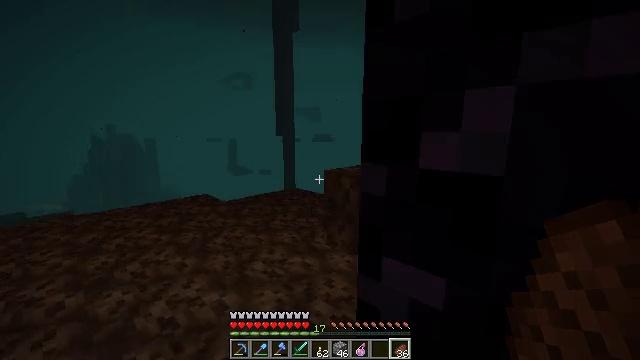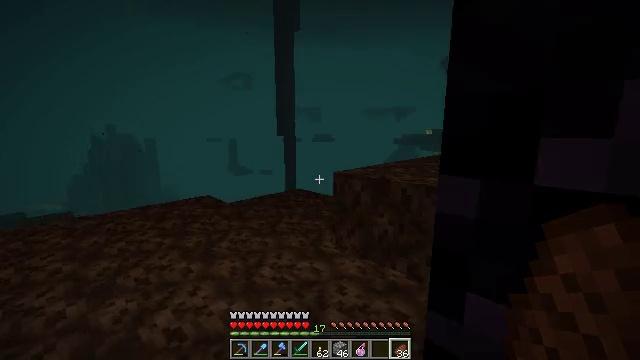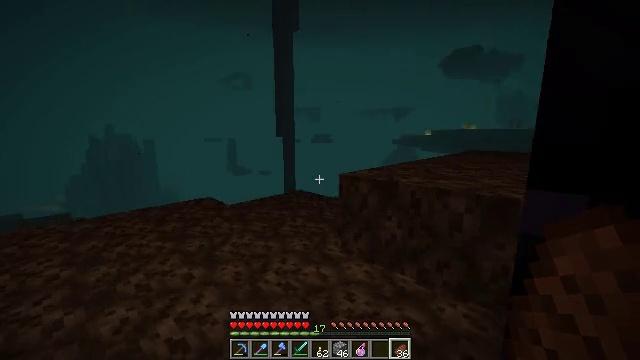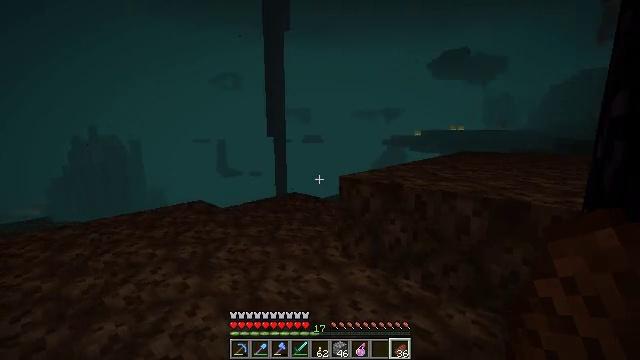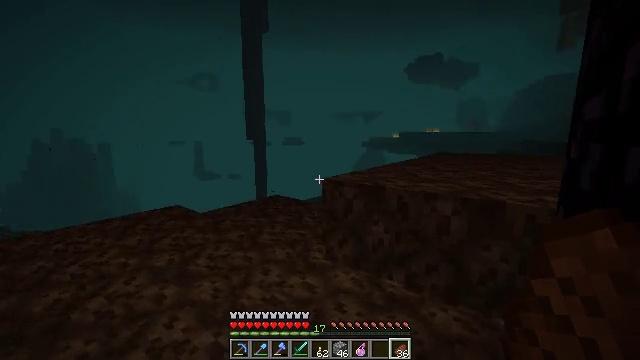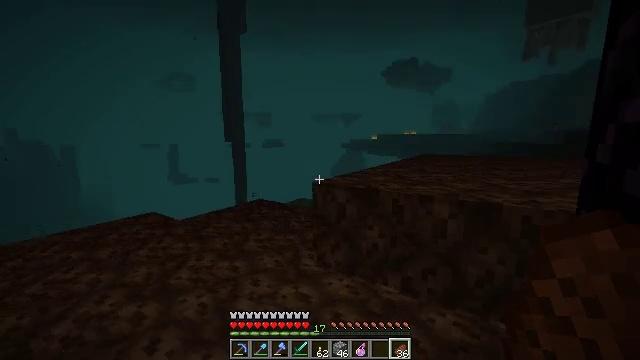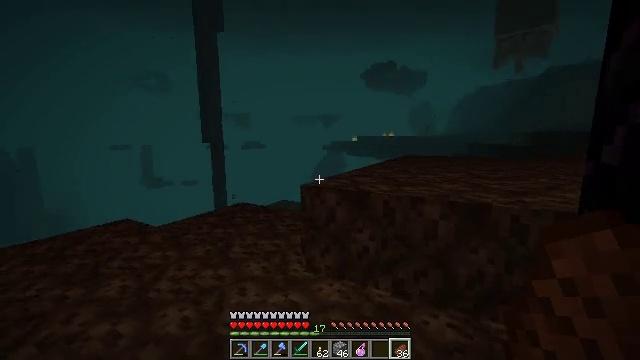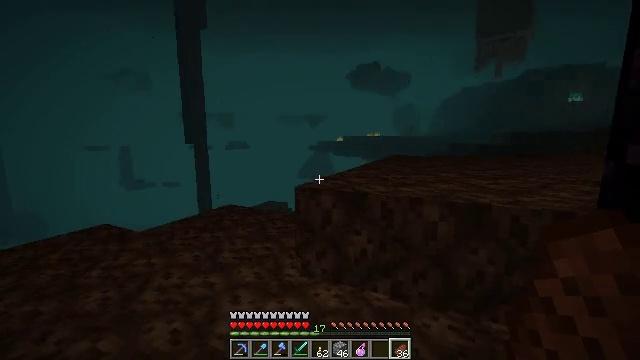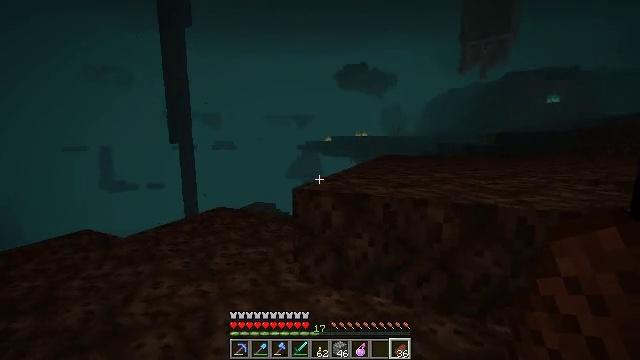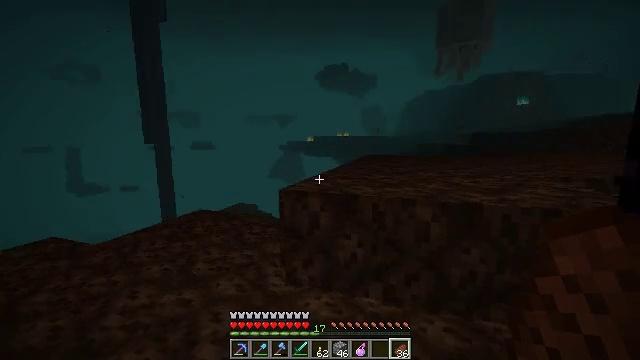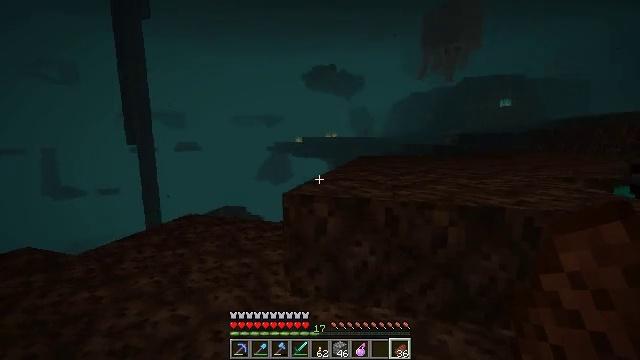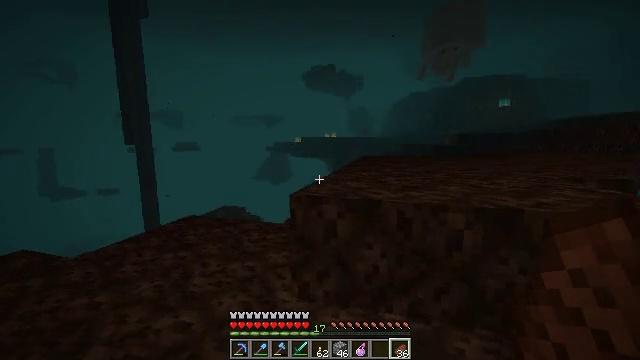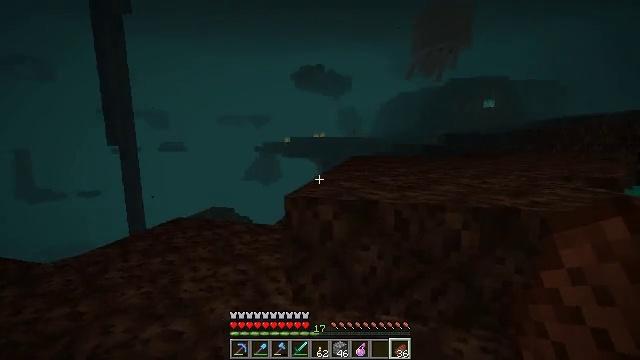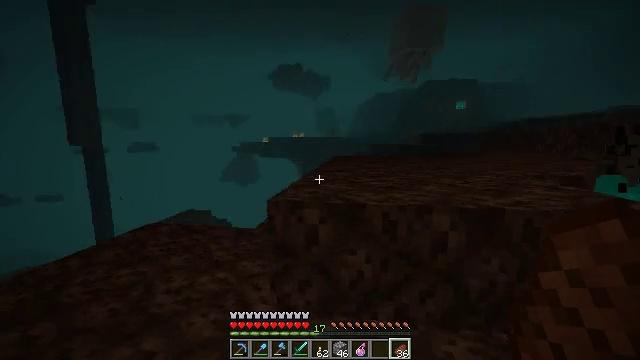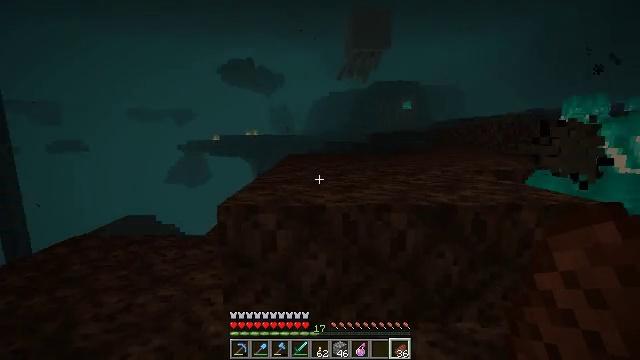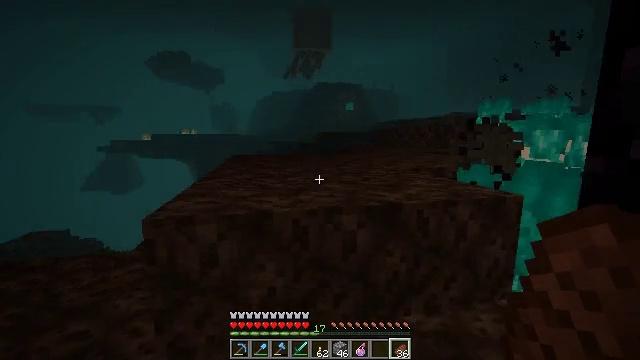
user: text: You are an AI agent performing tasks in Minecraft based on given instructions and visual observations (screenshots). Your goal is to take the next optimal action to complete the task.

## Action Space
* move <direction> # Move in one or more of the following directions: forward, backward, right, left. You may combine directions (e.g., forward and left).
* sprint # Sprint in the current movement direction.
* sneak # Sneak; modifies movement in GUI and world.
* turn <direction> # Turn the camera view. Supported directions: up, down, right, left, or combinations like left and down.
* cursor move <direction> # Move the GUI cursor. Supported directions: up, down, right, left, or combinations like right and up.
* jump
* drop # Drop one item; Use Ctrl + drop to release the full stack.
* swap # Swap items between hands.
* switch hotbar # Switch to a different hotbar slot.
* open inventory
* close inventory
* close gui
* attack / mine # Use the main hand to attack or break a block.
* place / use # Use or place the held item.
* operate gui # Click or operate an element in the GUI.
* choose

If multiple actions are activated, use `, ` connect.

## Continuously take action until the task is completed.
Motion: motion action
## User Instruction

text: Get rid of the soul fire.
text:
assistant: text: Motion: move forward and move left
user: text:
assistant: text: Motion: move forward and move left
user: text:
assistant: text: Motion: move forward and move left, turn right
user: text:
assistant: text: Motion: move forward and move left, turn right
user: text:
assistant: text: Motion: move forward and move left, turn right
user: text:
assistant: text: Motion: move forward and move left, turn right
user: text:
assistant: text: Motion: move forward and move left, turn right
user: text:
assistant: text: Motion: move forward and move left, turn right
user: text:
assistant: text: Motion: move forward and move left, turn right
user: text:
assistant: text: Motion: move forward and move left, turn right
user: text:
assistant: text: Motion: move forward and move left
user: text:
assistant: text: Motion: move forward and move left, turn right
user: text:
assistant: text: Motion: move forward, turn right
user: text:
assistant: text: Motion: move forward, turn right
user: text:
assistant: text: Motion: move forward, turn right
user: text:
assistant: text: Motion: move forward, turn right
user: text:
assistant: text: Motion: move forward, turn right
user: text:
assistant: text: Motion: move forward
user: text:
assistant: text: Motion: move forward
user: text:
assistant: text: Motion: move forward
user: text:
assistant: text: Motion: move forward
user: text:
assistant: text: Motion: move forward
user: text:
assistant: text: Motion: move forward
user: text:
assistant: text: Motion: move forward, jump
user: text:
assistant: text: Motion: move forward, jump
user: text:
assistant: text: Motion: move forward, jump
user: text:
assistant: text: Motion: move forward, jump
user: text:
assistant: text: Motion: move forward and move left, jump
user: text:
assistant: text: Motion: move forward and move left, jump
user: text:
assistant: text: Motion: move forward and move left